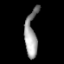
Tissue: lung
Cell type: Endothelial cells
Senescence score: 0.5673
Nuclear area (px): 555
Mean DAPI intensity: 151.768